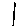
Label: line